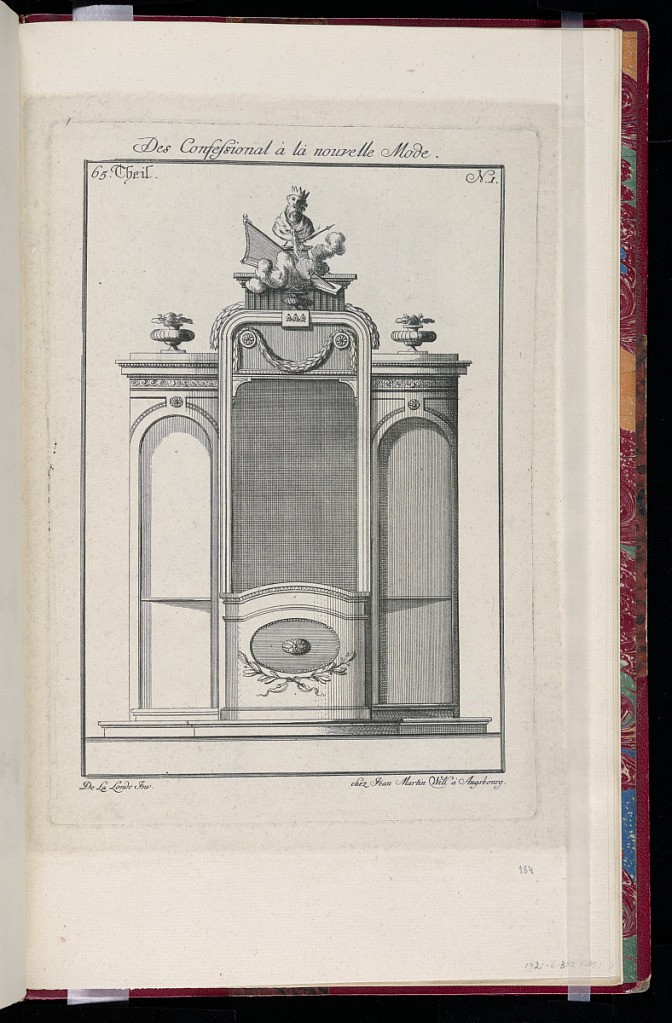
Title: Design for a Confessional
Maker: Richard de Lalonde, French, active 1780–96
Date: late 18th century
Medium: Etching on off-white laid paper
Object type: Print
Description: Design for a confessional with a crowned bust at top. The confessional is decorated with ornament motifs including urns, wave pattern, bead course, rosette, branches, and garland. The plate is signed and numbered.